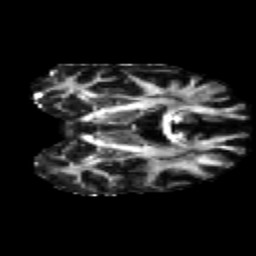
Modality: FA
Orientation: coronal
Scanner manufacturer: ge
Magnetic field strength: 3 T
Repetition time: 8.8 s
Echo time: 0.085 s